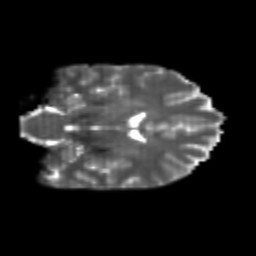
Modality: T2w
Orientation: coronal
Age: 24
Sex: female
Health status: healthy
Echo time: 0.074 s